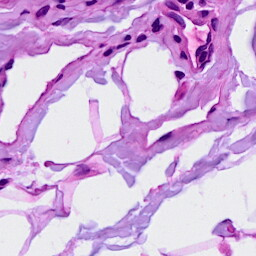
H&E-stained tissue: Breast